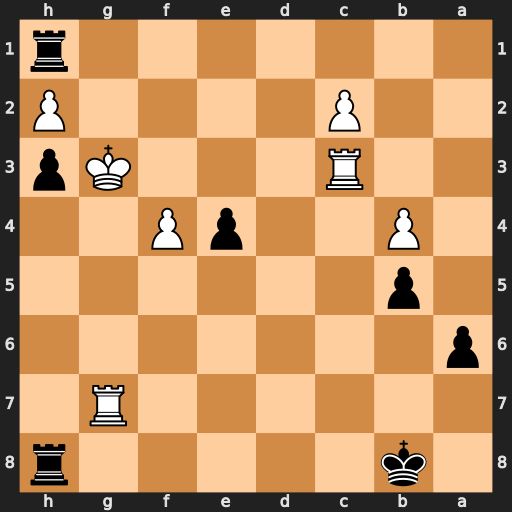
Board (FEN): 1k5r/6R1/p7/1p6/1P2pP2/2R3Kp/2P4P/7r
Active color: b
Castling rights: -
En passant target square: -
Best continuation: Rg1+ Kf2 Rxg7